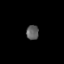
Tissue: lung
Cell type: Epithelial cells
Senescence score: 0.1685
Nuclear area (px): 176
Mean DAPI intensity: 95.92